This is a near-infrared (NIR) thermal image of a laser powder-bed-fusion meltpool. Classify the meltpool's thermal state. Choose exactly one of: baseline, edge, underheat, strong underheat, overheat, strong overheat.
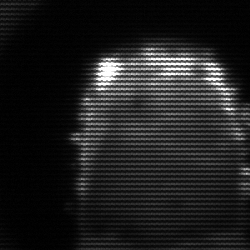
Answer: baseline